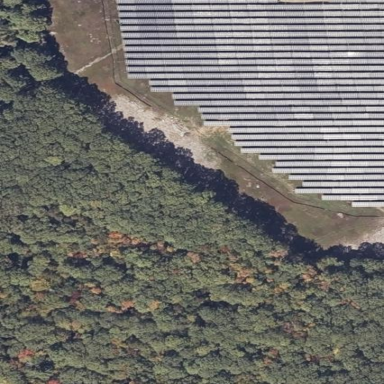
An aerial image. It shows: Solar power plant using photovoltaic technology to generate electricity.